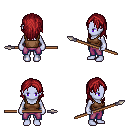
a pixel art fantasy rpg character, female body template, dark elf, purple skin, brown pirate shirt, magenta pants, brunette long hairstyle, spear, four views (front, back, left, right), 2x2 character sprite sheet, small pixel art, hard edges, no anti-aliasing